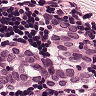
Metastatic tissue present: yes